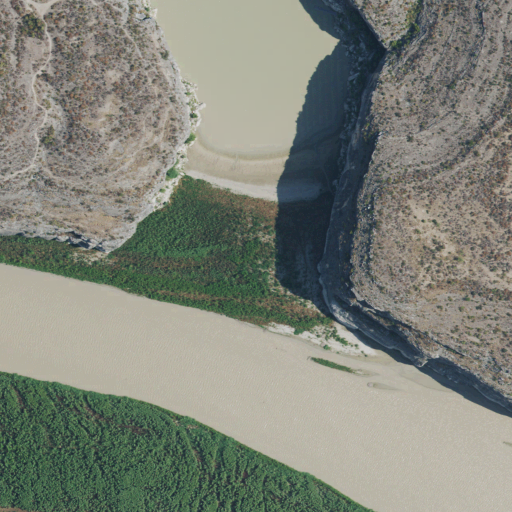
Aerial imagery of valley in Texas named Seminole Canyon containing shrub, herbaceous wetlands, open water, unknown, barren land, and grassland